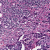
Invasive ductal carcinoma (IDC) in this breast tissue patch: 0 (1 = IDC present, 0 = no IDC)